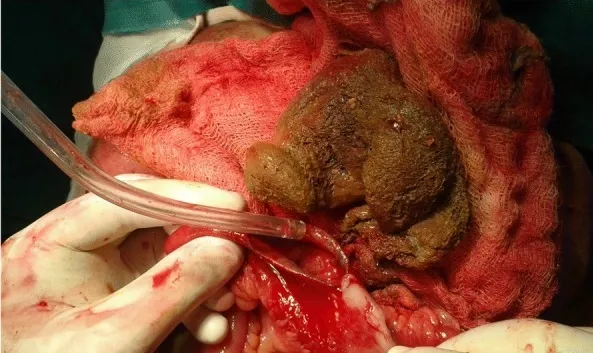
Intra operative photograph, after retrieval of gossypiboma.
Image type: medical_photograph (other_medical_photograph)